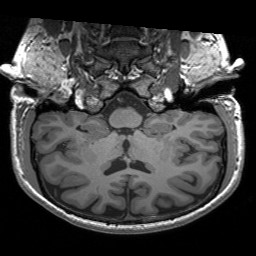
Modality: T1w
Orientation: sagittal
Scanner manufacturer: siemens
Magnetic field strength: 3 T